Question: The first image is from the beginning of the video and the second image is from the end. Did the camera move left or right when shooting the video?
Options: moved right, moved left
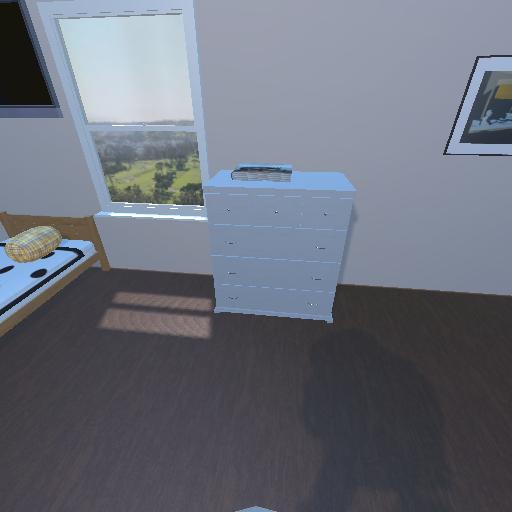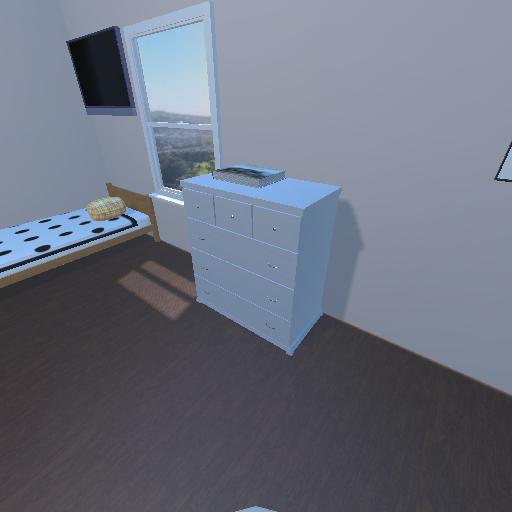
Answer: moved right